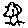
Label: bird